Question: I am learning to use mysql.So, I got some problems.
I have three table :'users movie and movie watching history(moviewh)'
the structure of 'movie' table is:
'''
movie_id[key] movie_title
'''
and 'users' is:
'''
user_id[key] user_name
'''
and moviewh is:
'''
user_id[key] movie_id[key] watching_date[key]
'''
and my sql query is:
'''
EXPLAIN
SELECT m.movie_id,m.movie_name_cn FROM movie AS m
LEFT JOIN moviewh AS mwh
ON m.movie_id = mwh.movie_id
WHERE date_format(mwh.watching_date,'%Y-%m-%d') = '2010-11-01' AND mwh.user_id = 1
'''

so . how can I optimize the table and query ??
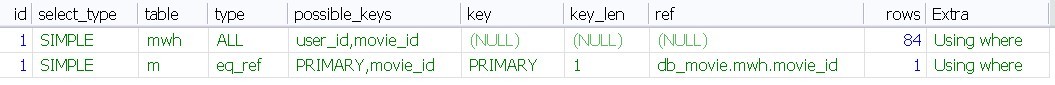
Answer: Why are you doing a left join if you are only interested in seeing what movies a user has watched on a particular date?
'''
SELECT m.movie_id,m.movie_name_cn
FROM movie AS m, moviewh AS mwh
WHERE m.movie_id = mwh.movie_id
AND date_format(mwh.watching_date,'%Y-%m-%d') = '2010-11-01'
AND mwh.user_id = 1
'''
assuming of course that a user can't have watched movies that don't exist in your db ...